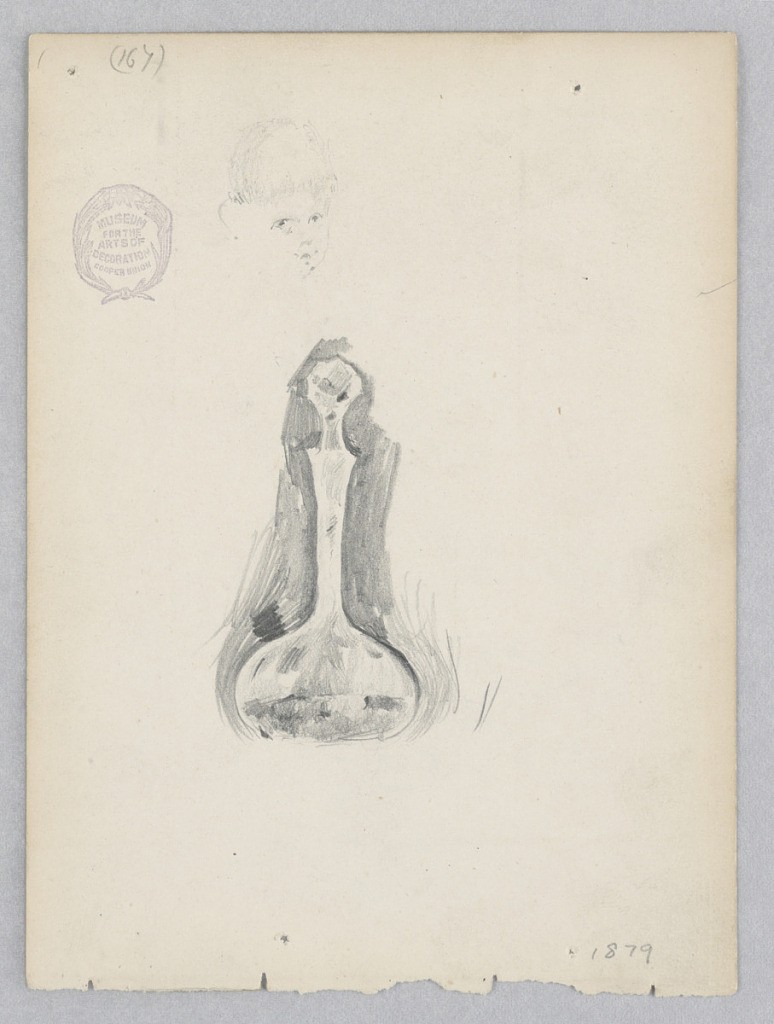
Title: Glass bottle
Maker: Robert Frederick Blum, American, 1857–1903
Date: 1879
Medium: Graphite on wove paper
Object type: Drawing
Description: Partially filled glass bottle with stopper. Above, unfinished sketch of a young figure.